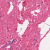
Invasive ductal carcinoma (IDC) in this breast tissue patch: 0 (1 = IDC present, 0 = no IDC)